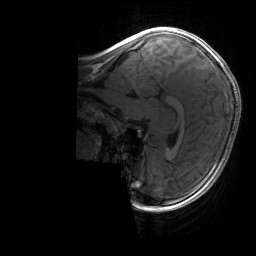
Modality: T1w
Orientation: sagittal
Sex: female
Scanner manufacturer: siemens
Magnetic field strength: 3 T
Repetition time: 1.9 s
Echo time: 0.00243 s